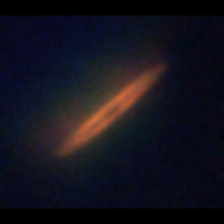
Taxon: Pennate
Group: Diatoms